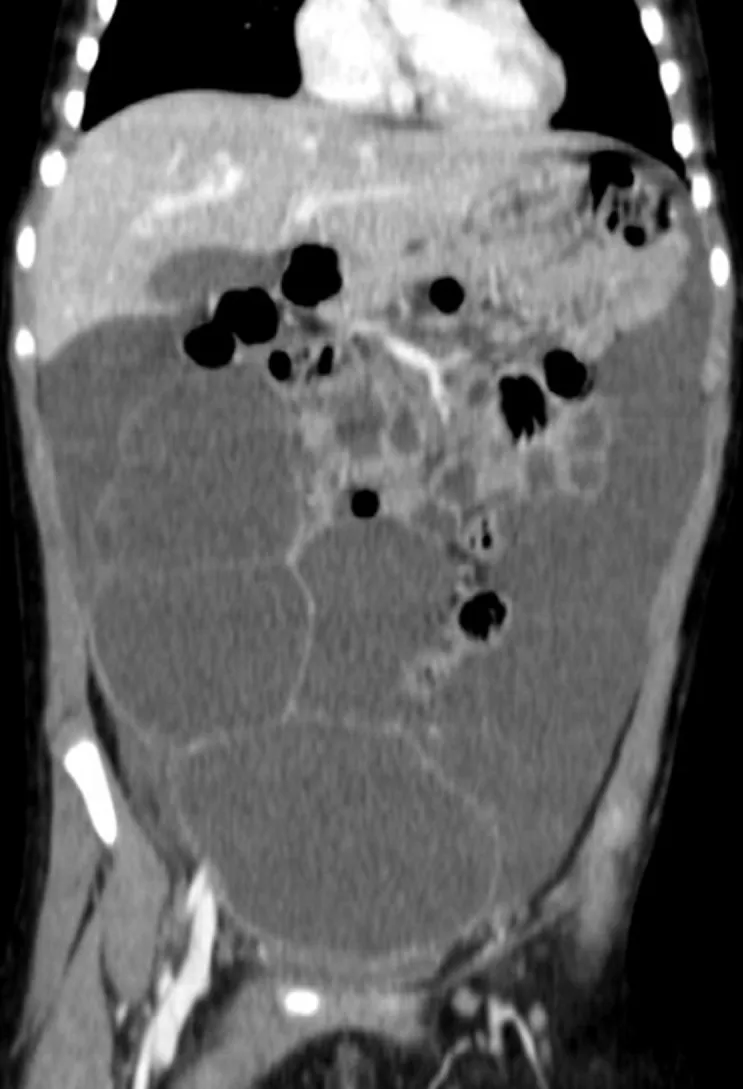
computed tomography image demonstrating a giant multilocular cystic lesion, occupying the entire abdominal cavity laterally.
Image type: radiology (ct)